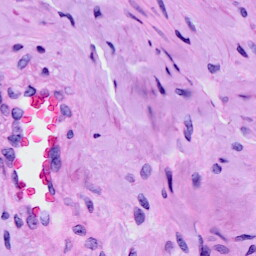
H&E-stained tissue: Cervix